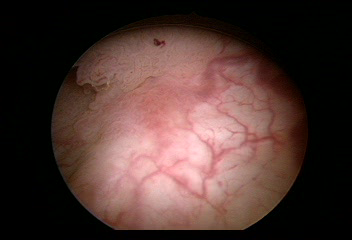
Modality: WLC
Class: Malignant
Subclass: LowGradePapillary
Lesion: L3
Stage: Ta
Morphology: Papillary
Bladder cancer association: Yes
Annotated structures: Tumor, Flat Tumor